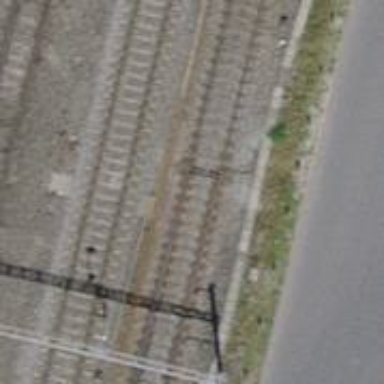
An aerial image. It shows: Railway switch.